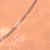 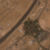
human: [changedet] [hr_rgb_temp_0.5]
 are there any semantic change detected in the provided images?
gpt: A big garden and some roads appear in the desert nearby the existing road.